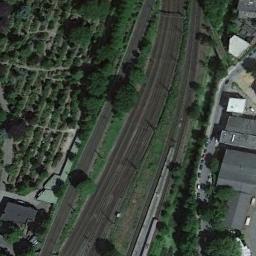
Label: railway